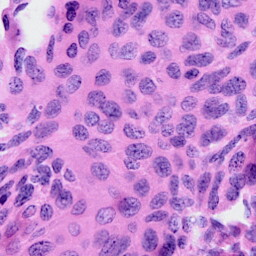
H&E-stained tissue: Cervix